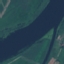
Land use / land cover class: River